Question: Ater importing JSON file into Firebase, it starts of the index at '0' (the top most zero) instead of 'locations'.

This is the JSON file I'm importing
'''
[{"locations":
[{"location_id":1,"location":"2331 Fair","location_type_id":1},
{"location_id":2,"location":"6800 Norm","location_type_id":1}]
}]
'''
How can I get rid of the top '0' so that my reference starts with '[name-of-firebase-database]/locations' instead of '[name-of-firebase-database]/0/locations'?
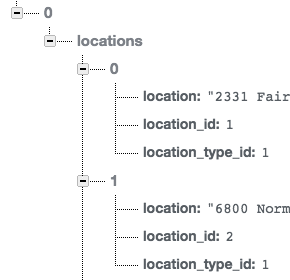
Answer: Change your JSON structure from:
'''
[{"locations":
[{"location_id":1,"location":"2331 Fair","location_type_id":1},
{"location_id":2,"location":"6800 Norm","location_type_id":1}]
}]
'''
to
'''
{"locations":
[{"location_id":1,"location":"2331 Fair","location_type_id":1},
{"location_id":2,"location":"6800 Norm","location_type_id":1}]
}
'''
The '0' is there because your top level structure is a list.